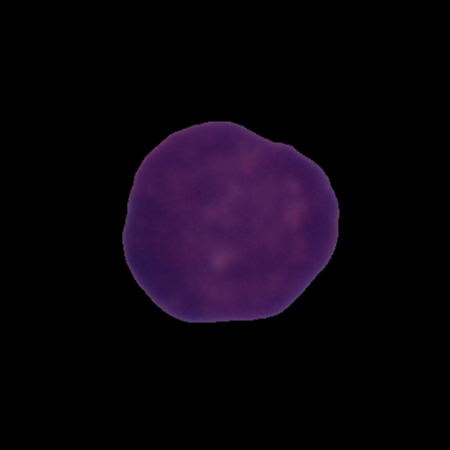
Label: cancer